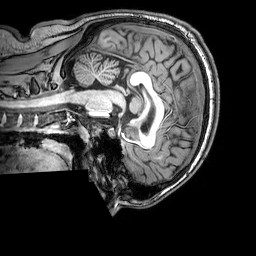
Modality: T1w
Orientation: sagittal
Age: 19
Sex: male
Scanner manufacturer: philips
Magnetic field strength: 3 T
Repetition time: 0.008113 s
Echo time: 0.003709 s